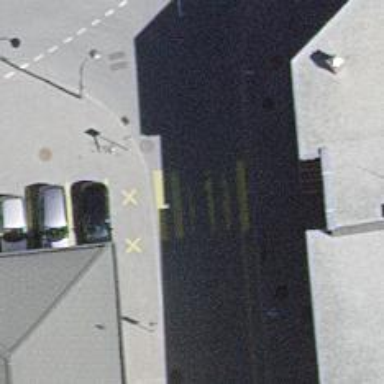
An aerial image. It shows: Zebra crossing on the road.